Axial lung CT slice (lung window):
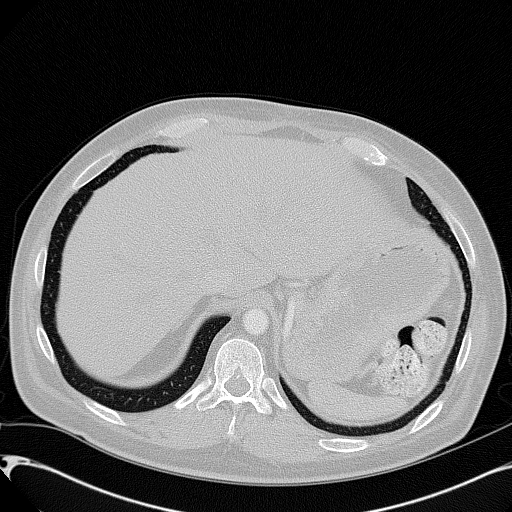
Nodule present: no